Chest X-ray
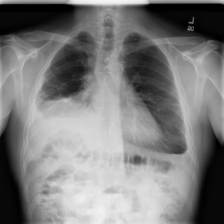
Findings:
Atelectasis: positive
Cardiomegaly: negative
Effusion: negative
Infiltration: negative
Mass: negative
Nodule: negative
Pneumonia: negative
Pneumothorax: negative
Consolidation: negative
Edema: negative
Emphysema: negative
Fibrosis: negative
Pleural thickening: negative
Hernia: negative